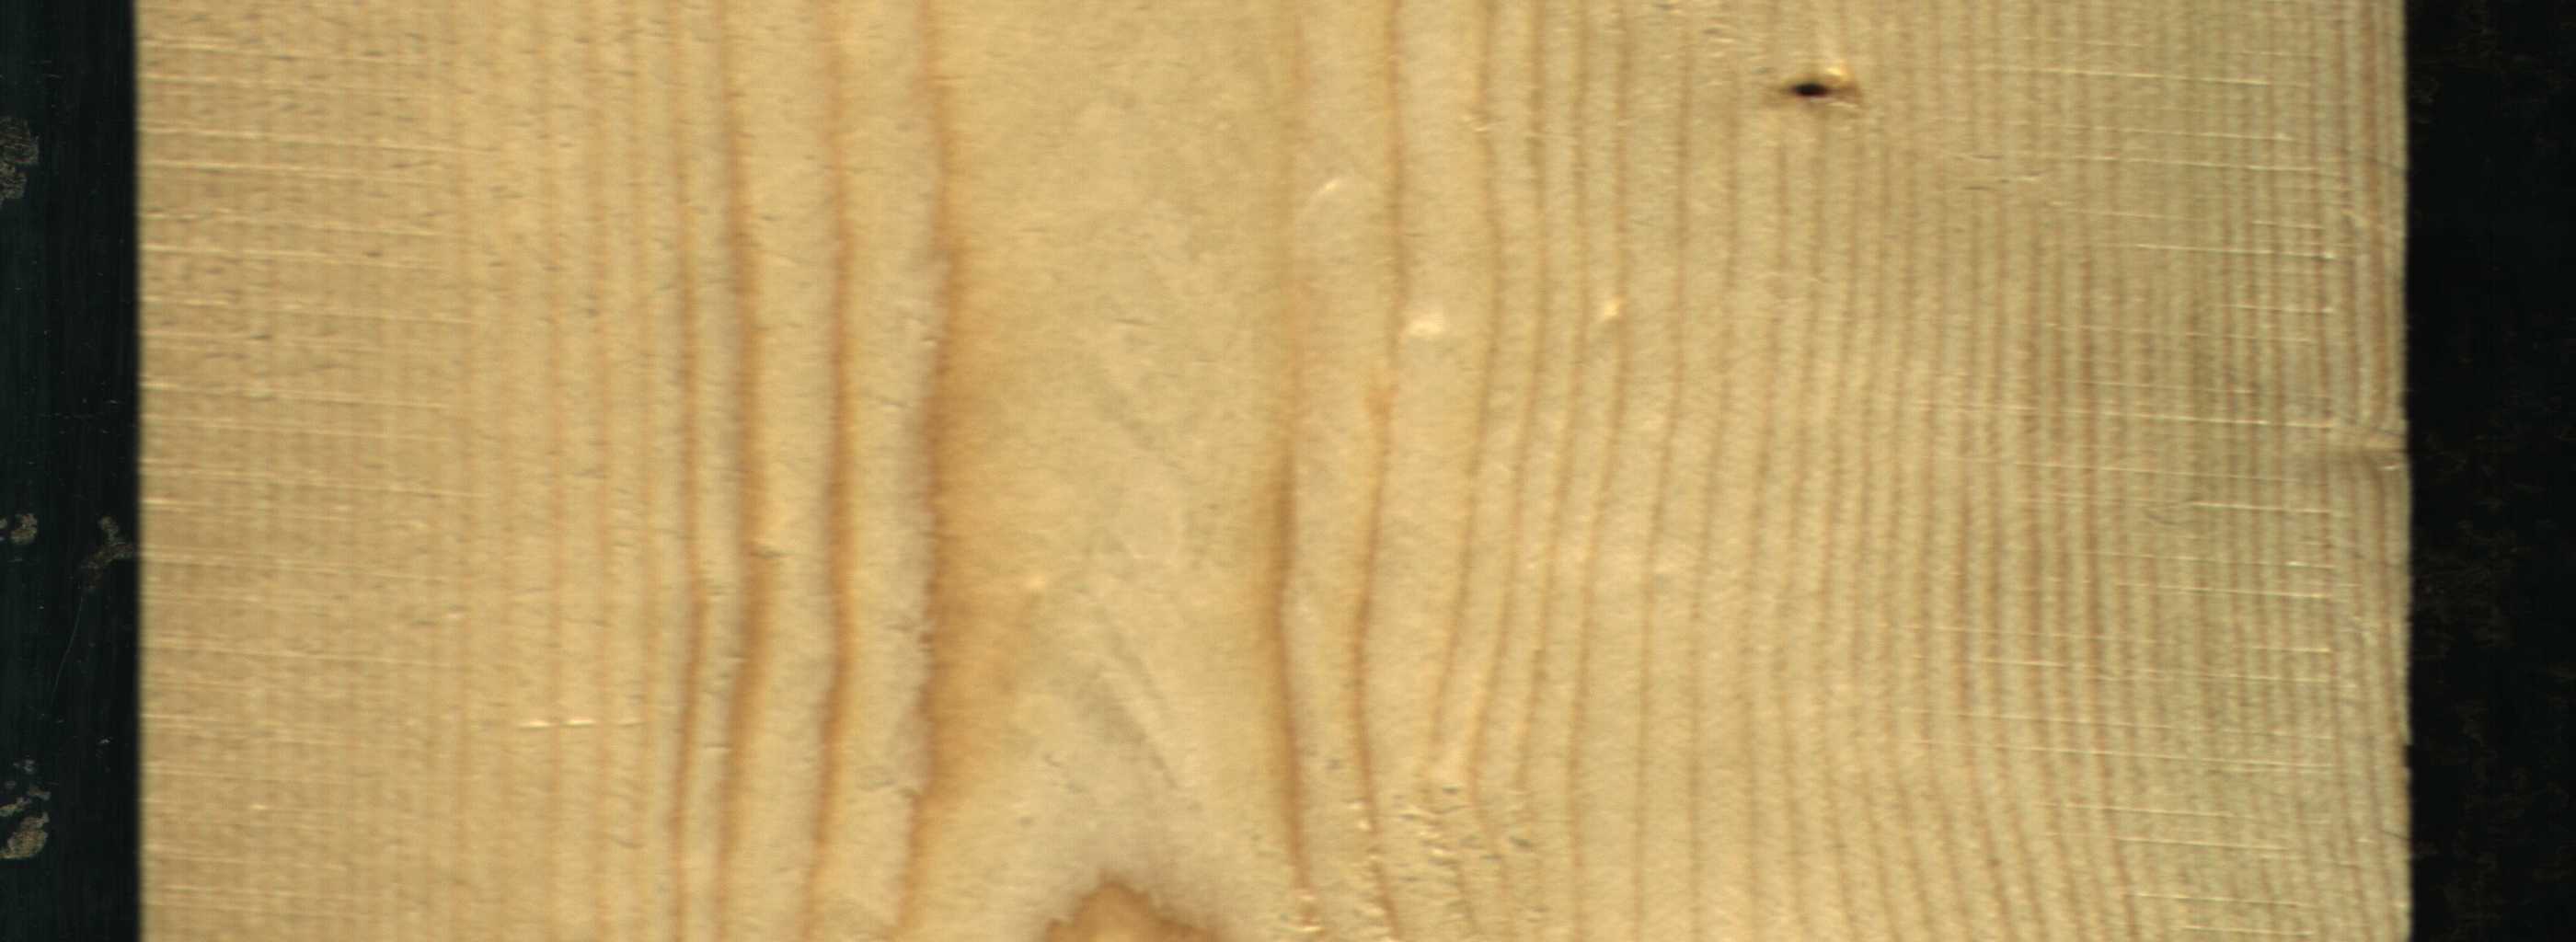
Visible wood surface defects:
Dead_Knot